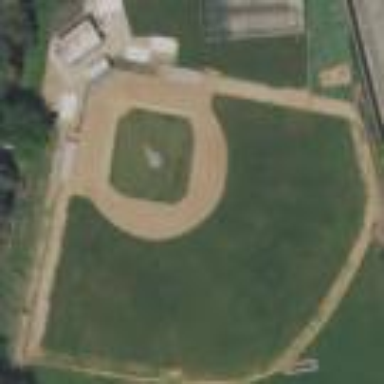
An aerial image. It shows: Baseball pitch for leisure land.